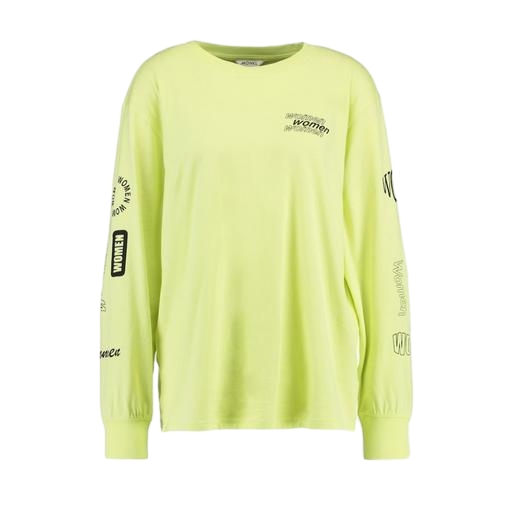
long-sleeve tee, yellow iconic women's long-sleeved t-shirt, longsleeve t-shirt, white background